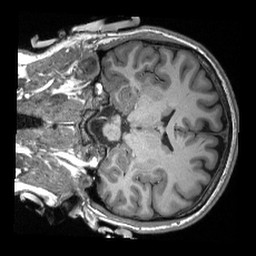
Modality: T1w
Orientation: coronal
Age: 19
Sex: male
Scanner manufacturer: siemens
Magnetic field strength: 3 T
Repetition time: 2.3 s
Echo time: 0.00308 s